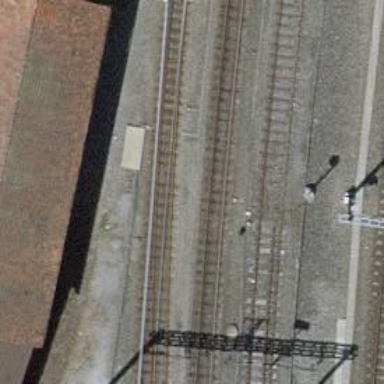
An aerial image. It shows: Railway switch.